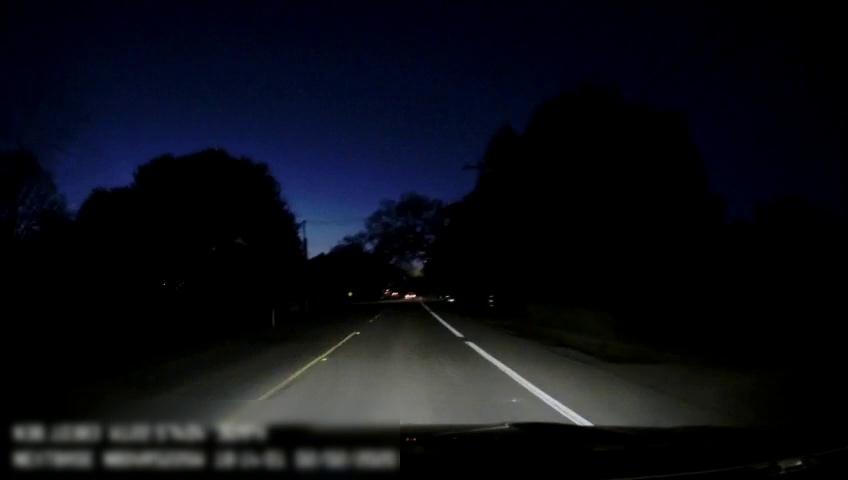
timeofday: Night
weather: Other
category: Drivable Space
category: Vehicles | Car
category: Lanes | Current Lane
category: Lanes | Opposite Lane
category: Lanes | Current Lane